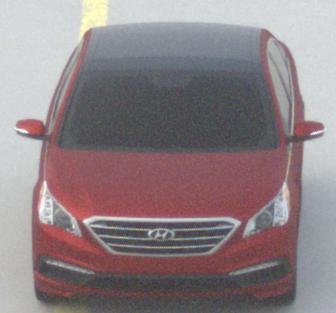
Make: Hyundai
Model: Sonata
Detailed model: Gen. 7
Model produced from: 2015
Model produced until: 2017
Doors: 4
Color: red
Road condition: dry road
Daytime: morning or afternoon
Contrast: low contrast